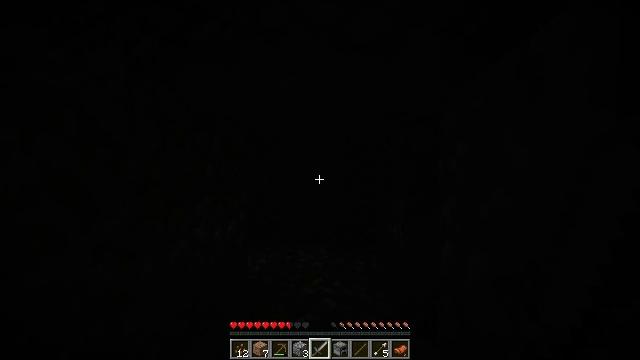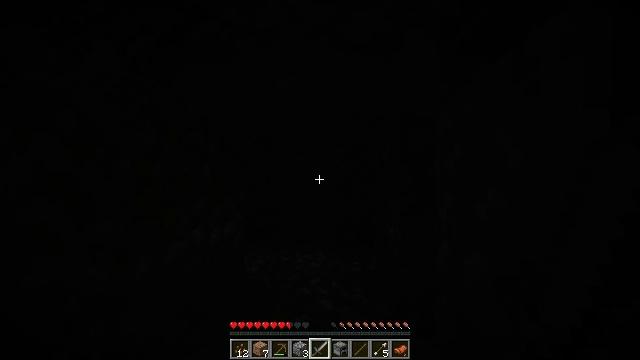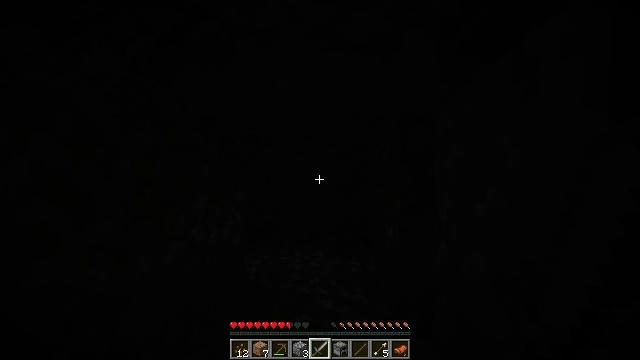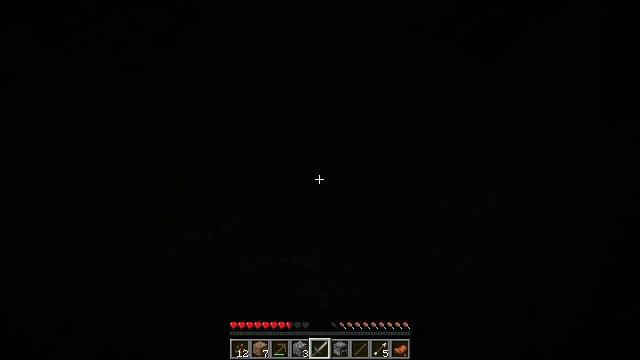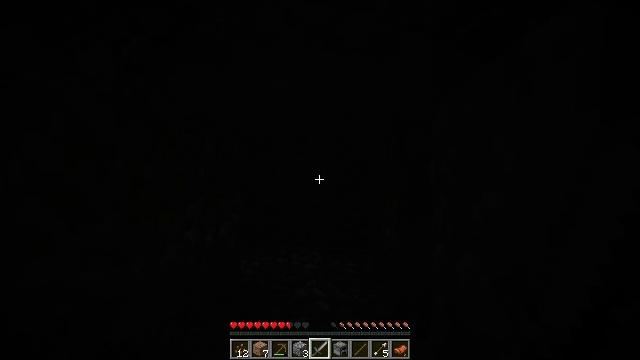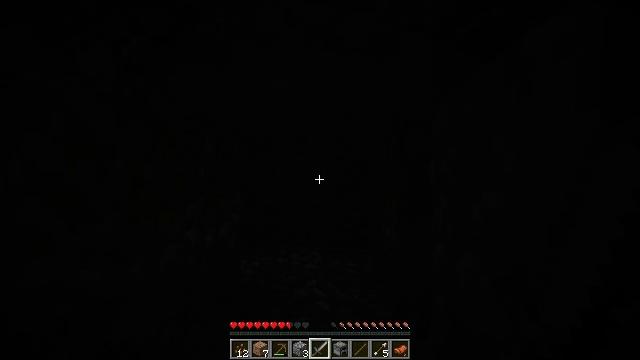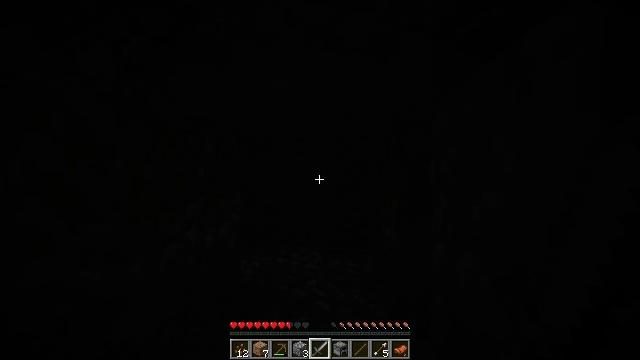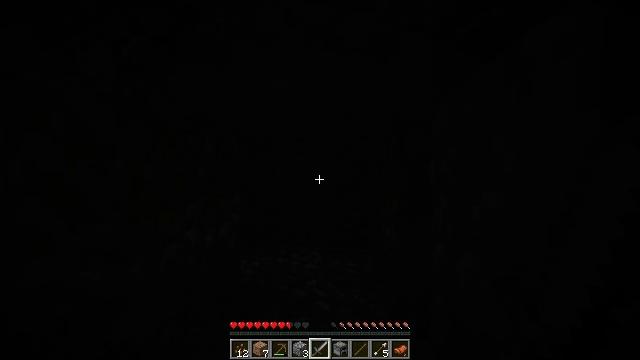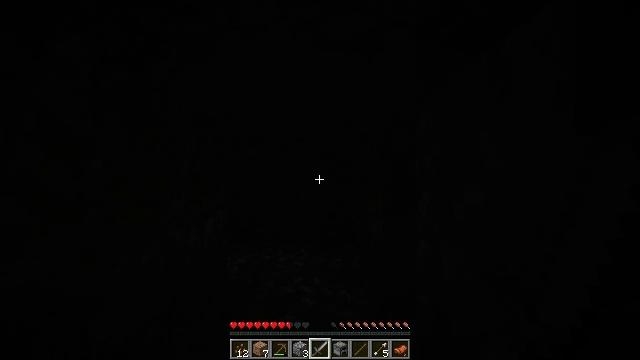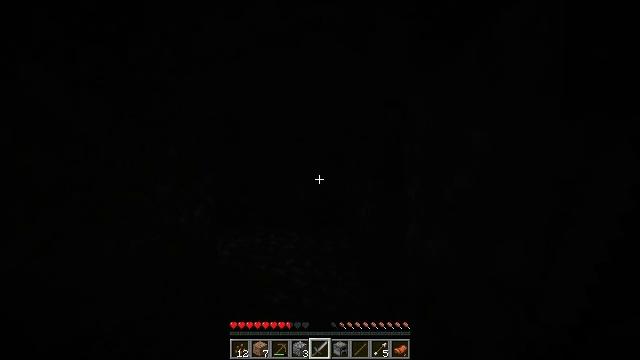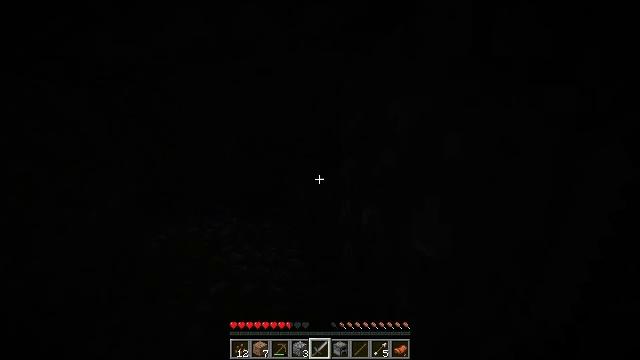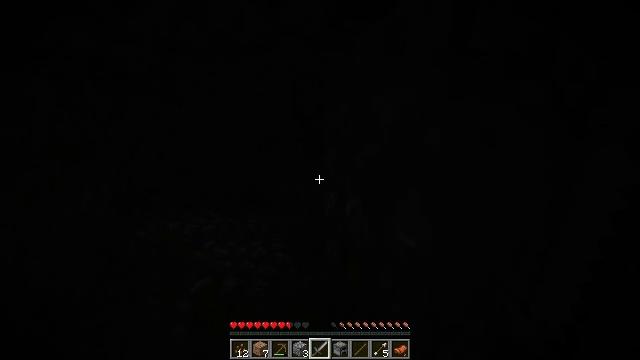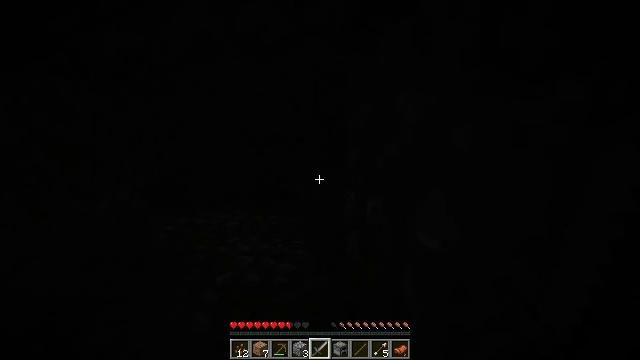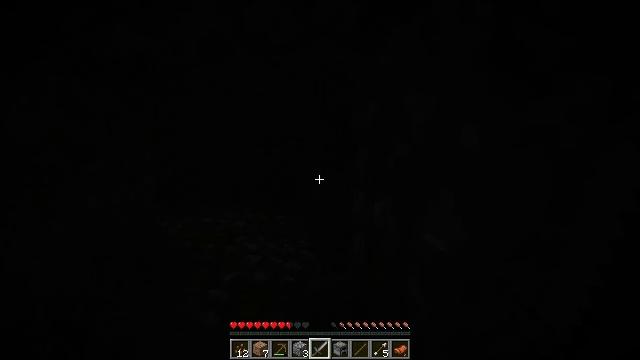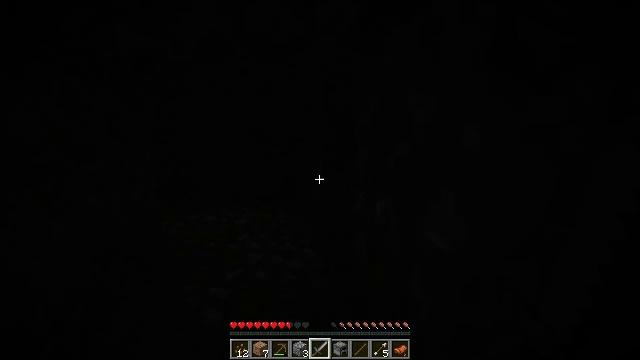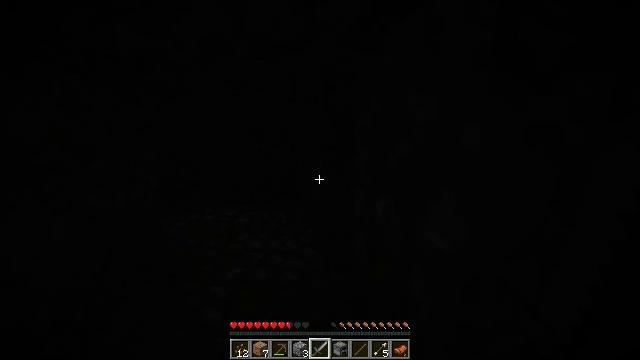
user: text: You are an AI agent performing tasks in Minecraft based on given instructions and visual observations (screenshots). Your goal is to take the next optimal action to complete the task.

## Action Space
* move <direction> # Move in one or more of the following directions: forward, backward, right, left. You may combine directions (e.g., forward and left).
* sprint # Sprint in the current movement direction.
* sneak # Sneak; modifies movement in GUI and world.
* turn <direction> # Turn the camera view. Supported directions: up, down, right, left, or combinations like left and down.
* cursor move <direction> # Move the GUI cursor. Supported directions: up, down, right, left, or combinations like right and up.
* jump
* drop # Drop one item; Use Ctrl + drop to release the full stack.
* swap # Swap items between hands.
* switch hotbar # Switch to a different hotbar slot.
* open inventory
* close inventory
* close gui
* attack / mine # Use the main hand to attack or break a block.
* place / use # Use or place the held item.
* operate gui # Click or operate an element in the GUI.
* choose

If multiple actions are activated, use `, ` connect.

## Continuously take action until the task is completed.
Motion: motion action
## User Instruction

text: Gather vines from trees or structures.
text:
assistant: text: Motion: no_op
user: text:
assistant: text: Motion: no_op
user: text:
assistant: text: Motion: no_op
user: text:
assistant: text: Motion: no_op
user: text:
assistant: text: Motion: no_op
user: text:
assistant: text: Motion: no_op
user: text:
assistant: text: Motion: no_op
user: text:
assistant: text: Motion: turn right
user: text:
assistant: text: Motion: turn right and down
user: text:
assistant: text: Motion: turn right and down
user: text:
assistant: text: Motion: turn right and down
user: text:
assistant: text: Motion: turn left
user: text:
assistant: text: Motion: turn left
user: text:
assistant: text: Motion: no_op
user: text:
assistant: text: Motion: no_op
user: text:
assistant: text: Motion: no_op
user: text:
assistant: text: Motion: no_op
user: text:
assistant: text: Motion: turn right and down
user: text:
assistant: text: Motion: no_op
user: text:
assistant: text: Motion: no_op
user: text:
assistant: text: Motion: no_op
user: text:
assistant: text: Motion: no_op
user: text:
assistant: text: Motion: no_op
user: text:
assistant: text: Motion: no_op
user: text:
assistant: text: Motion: no_op
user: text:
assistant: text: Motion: no_op
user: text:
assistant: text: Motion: turn right and down
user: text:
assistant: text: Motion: no_op
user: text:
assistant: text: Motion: no_op
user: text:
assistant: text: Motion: no_op